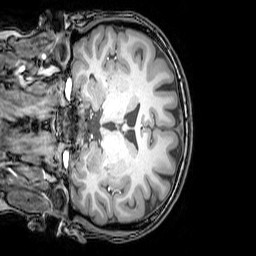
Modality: T1w
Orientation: coronal
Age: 21
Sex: female
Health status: healthy
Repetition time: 0.081 s
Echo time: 0.037 s